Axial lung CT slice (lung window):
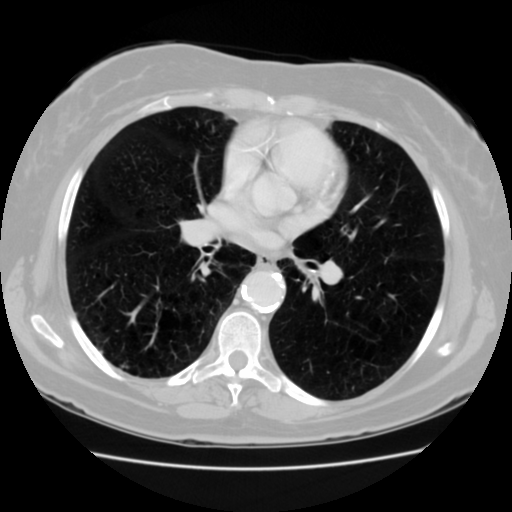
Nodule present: no